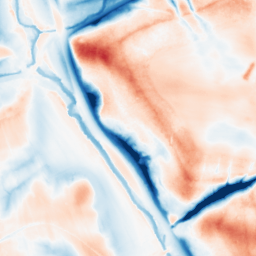
Category: edge_preserving
Decomposition family: guided
Decomposition parameters: radius: 16
eps: 1
Upsampling method: linear_exact
Upsampling parameters: scale: 2
Upsampling scale: 2